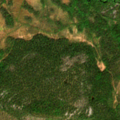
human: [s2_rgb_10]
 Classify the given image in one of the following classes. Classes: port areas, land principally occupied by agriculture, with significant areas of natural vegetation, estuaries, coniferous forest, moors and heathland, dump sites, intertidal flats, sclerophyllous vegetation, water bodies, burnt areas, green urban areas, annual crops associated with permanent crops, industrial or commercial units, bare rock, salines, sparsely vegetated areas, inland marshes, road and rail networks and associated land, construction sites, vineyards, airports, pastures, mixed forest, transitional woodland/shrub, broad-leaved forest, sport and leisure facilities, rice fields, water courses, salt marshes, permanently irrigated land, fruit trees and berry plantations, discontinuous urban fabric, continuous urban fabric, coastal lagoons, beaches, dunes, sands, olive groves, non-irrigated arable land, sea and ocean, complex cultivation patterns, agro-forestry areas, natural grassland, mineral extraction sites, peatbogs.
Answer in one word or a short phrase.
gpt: coniferous forest, mixed forest, transitional woodland/shrub